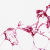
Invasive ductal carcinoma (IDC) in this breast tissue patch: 0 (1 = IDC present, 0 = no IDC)